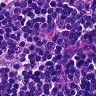
Metastatic tissue present: no